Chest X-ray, PA view. Patient: 28 years old, sex M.
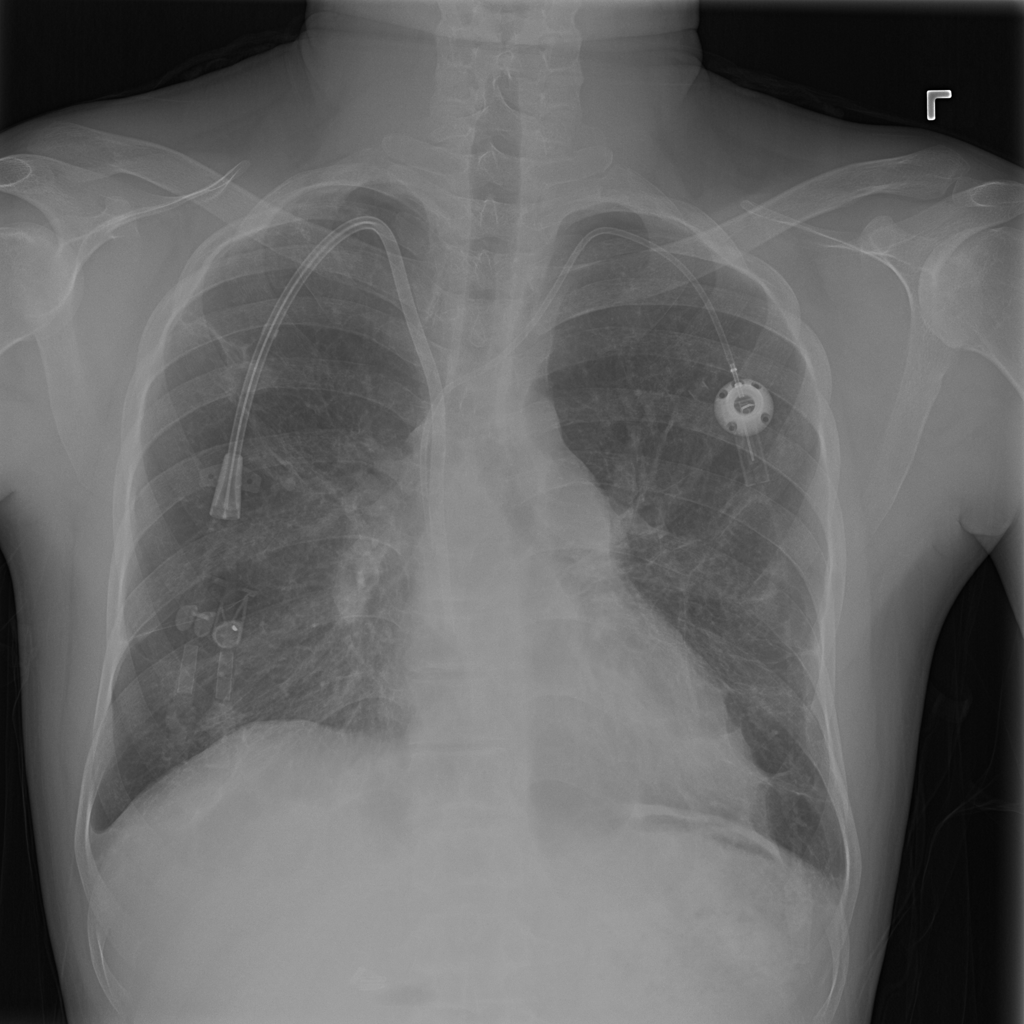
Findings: Effusion, Nodule